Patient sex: F
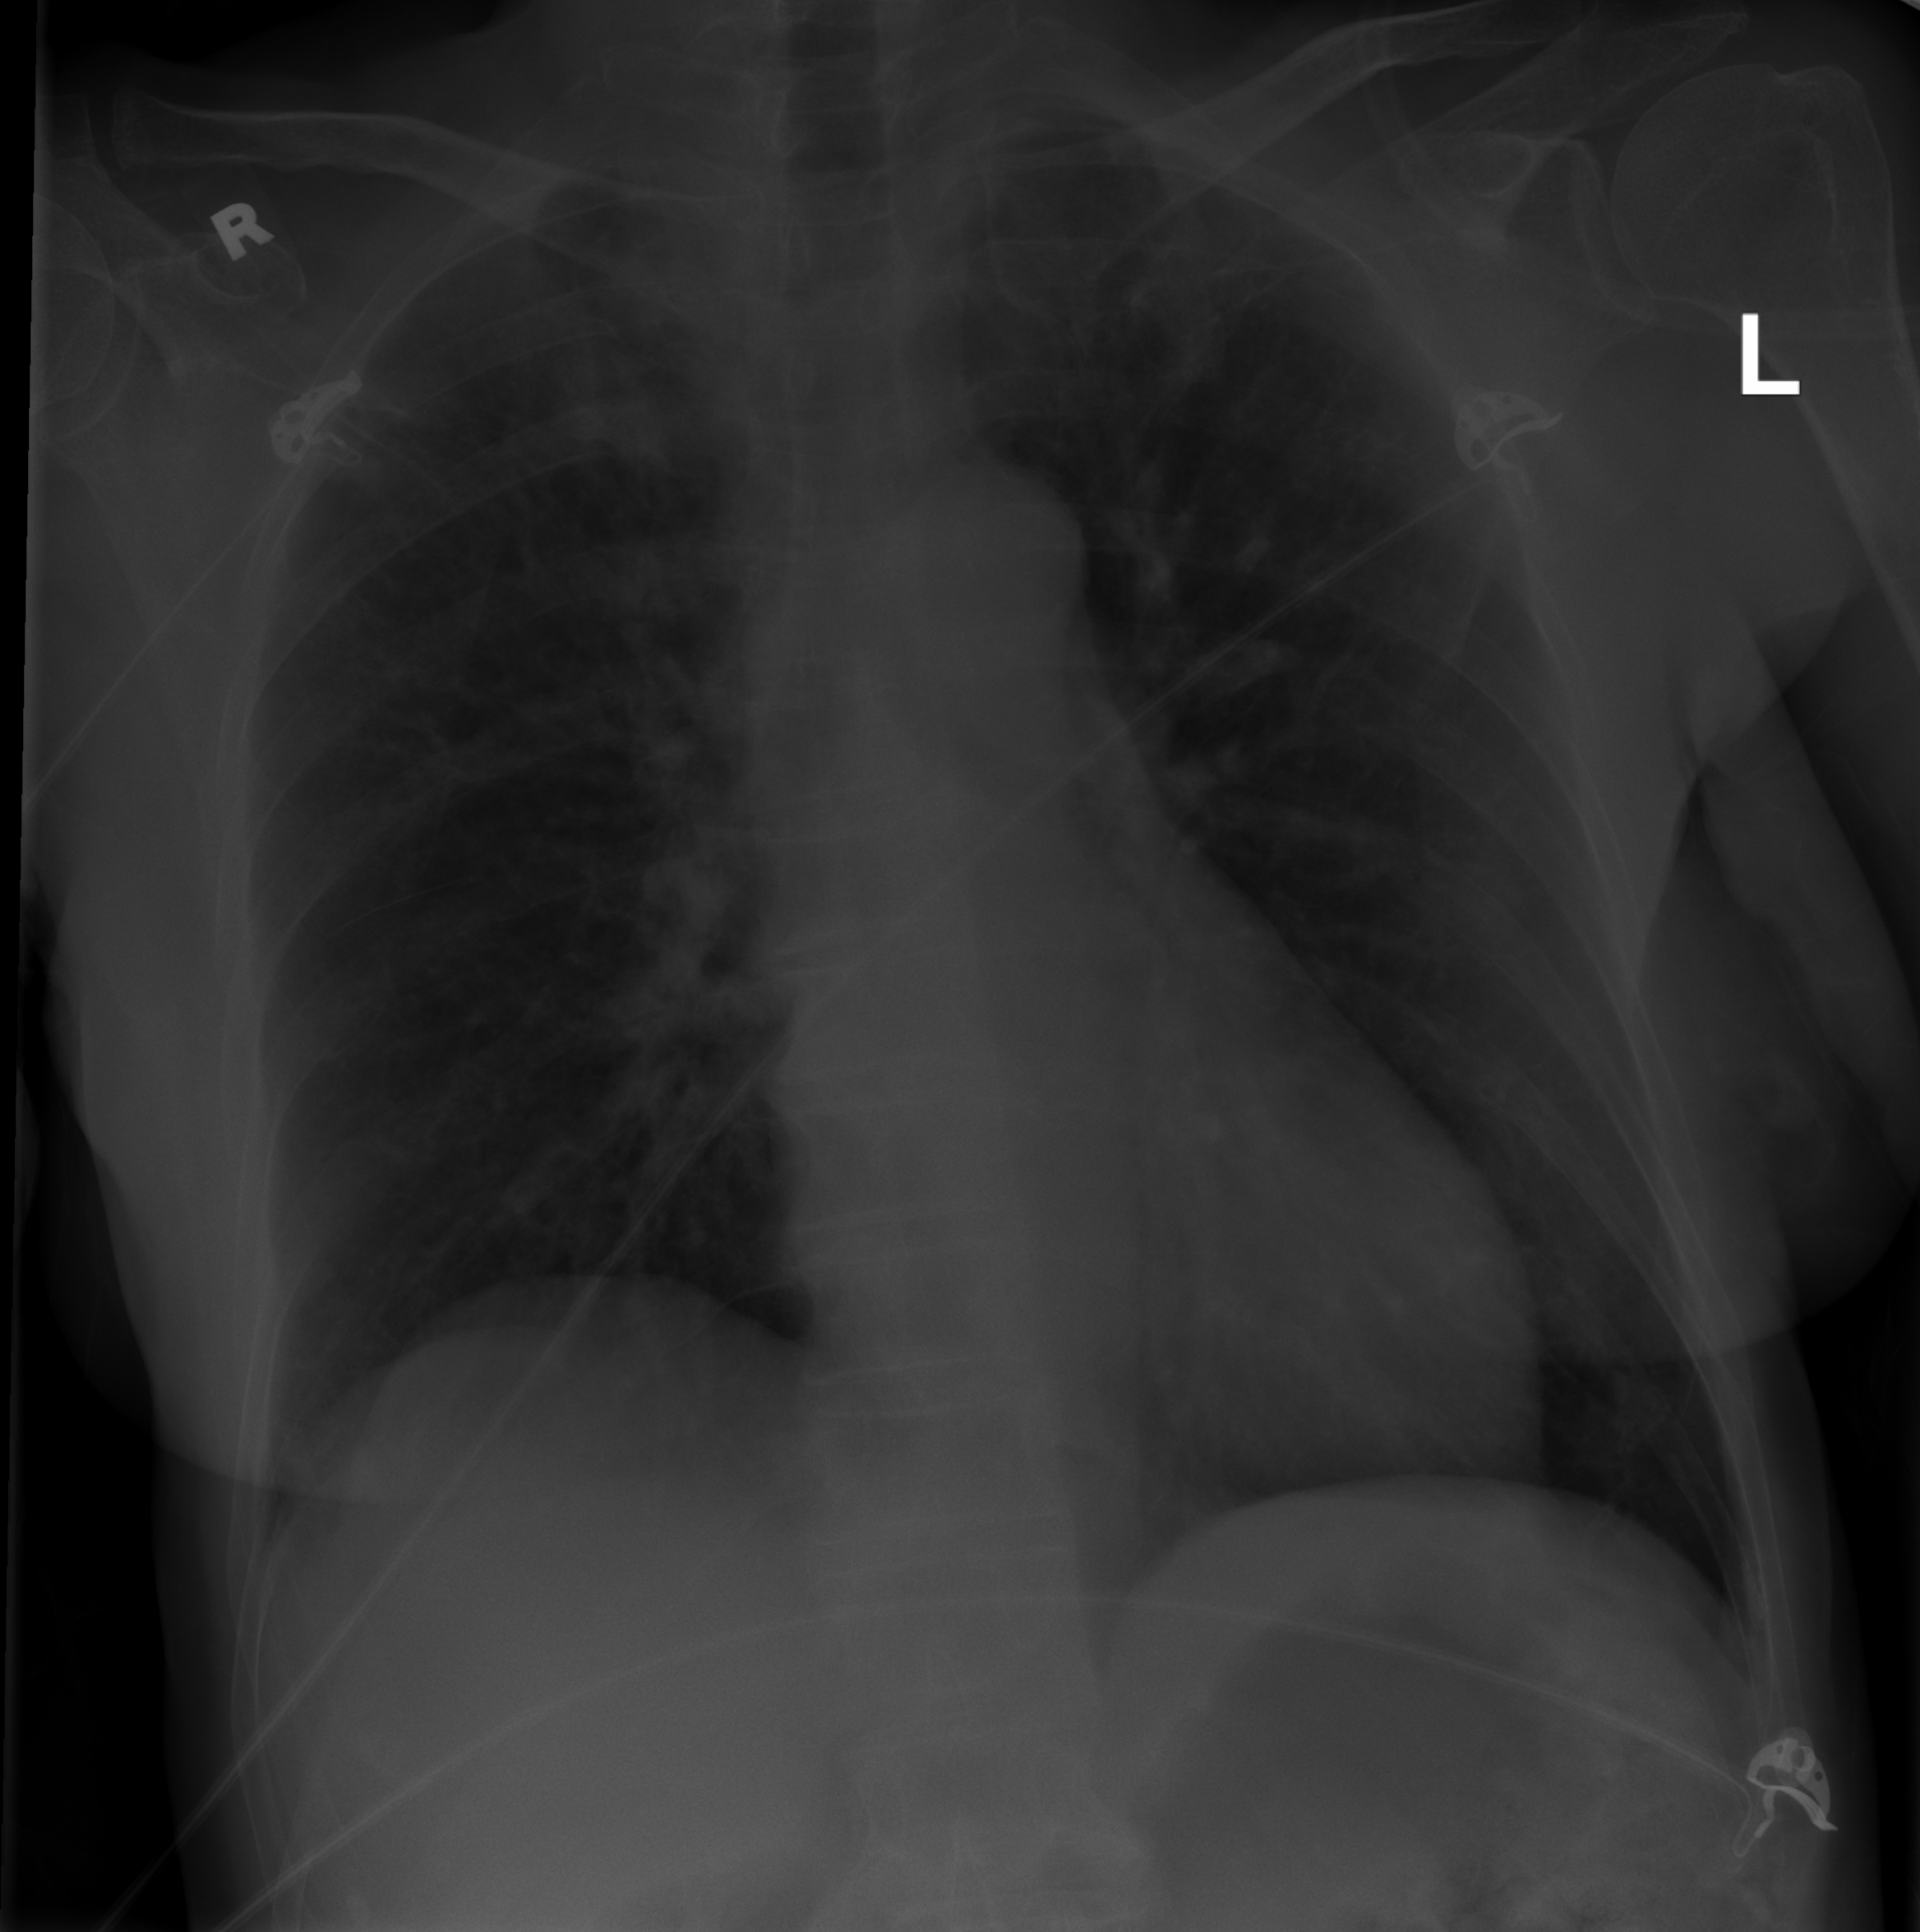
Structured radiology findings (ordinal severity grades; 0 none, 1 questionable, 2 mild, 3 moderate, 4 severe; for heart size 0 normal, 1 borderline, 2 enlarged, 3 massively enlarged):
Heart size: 0
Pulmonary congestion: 1
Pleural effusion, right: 1
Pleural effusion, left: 0
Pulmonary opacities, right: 1
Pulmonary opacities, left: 1
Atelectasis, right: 0
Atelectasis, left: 0